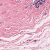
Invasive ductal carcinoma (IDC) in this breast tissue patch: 0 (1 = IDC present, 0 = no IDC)